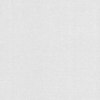
Label: dusty